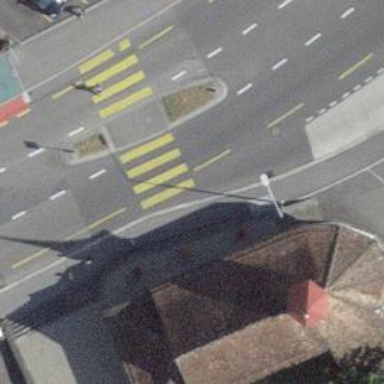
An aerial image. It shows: Kerb barrier.